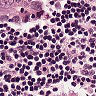
Metastatic tissue present: yes